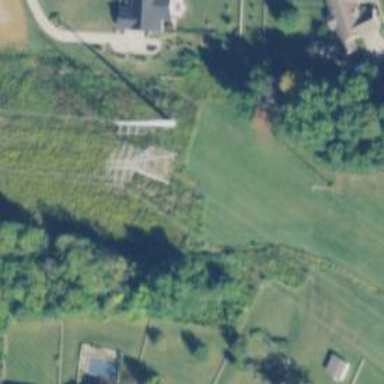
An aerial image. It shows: Lattice structure tower used for power distribution.